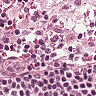
Metastatic tissue present: no